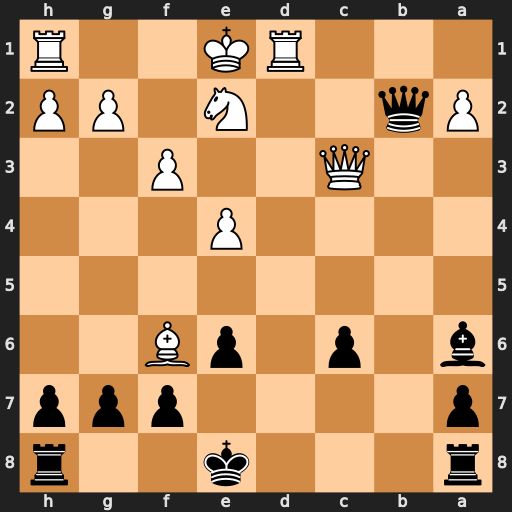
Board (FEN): r3k2r/p4ppp/b1p1pB2/8/4P3/2Q2P2/Pq2N1PP/3RK2R
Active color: b
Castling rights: Kkq
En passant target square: -
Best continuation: Qxe2#